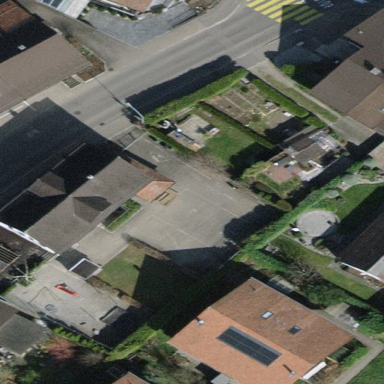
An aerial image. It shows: Kindergarten building.